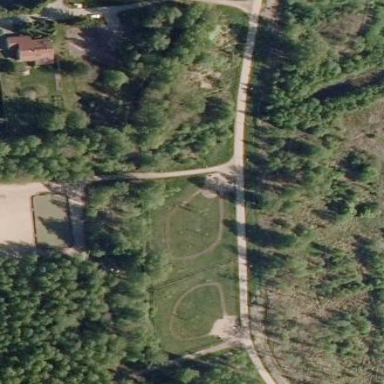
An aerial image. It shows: Fenced dog park area for leisure land.